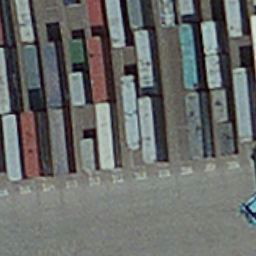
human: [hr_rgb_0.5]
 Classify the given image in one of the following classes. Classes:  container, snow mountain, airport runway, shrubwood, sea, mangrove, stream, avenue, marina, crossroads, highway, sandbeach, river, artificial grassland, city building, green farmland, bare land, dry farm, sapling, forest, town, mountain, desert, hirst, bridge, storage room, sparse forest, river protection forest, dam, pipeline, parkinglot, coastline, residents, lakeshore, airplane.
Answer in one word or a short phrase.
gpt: container